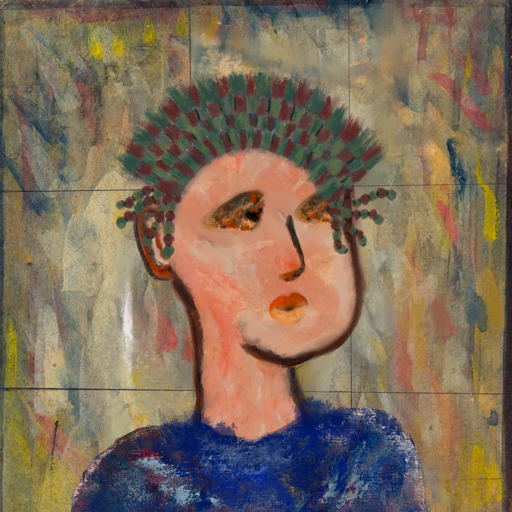
Background: GypsyMother, Head And Neck Side: Roy_Bahadur, Face Side: Gypsy_Queen, Bust: Irani, Hair Side: Blank, Head Accessory: After_Raid_Crown, Second Necklace: Blank, Necklace: Blank, Baby: Blank